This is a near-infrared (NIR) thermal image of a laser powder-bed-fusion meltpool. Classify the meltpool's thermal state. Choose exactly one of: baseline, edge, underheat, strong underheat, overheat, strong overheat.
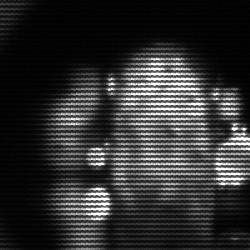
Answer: strong underheat